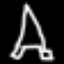
Label: The Eiffel Tower